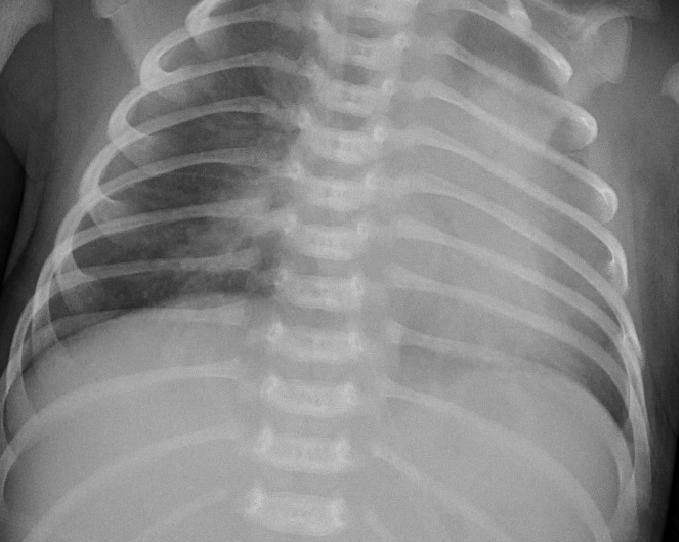
Diagnosis: PNEUMONIA